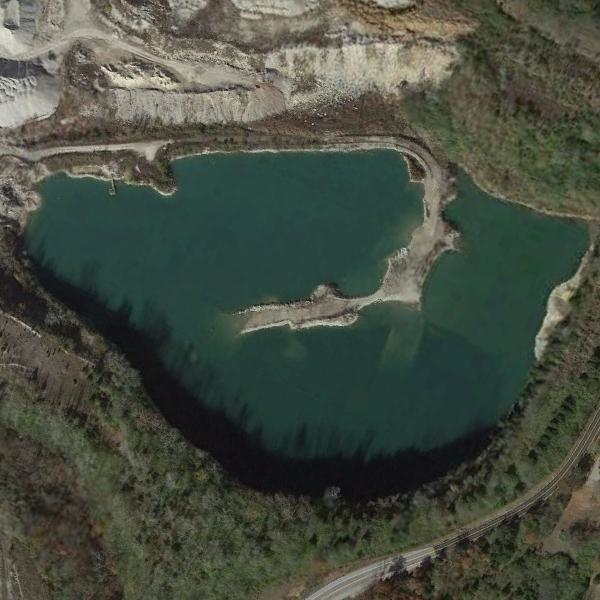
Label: Pond